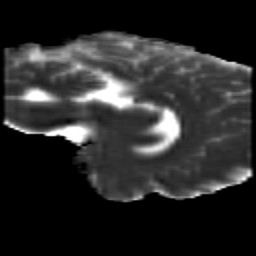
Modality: MD
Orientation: sagittal
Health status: healthy
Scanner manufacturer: siemens
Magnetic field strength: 3 T
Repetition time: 10 s
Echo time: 0.092 s